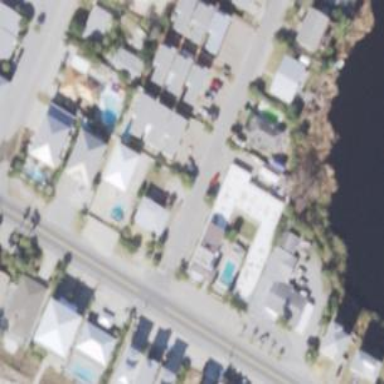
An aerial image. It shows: Single-family residential area.